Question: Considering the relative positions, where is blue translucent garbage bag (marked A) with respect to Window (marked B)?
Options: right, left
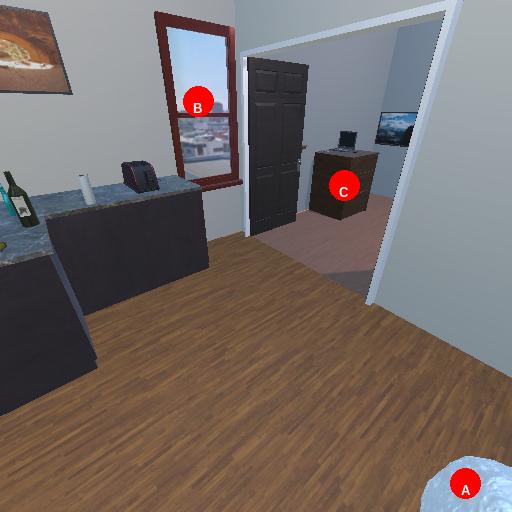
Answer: right